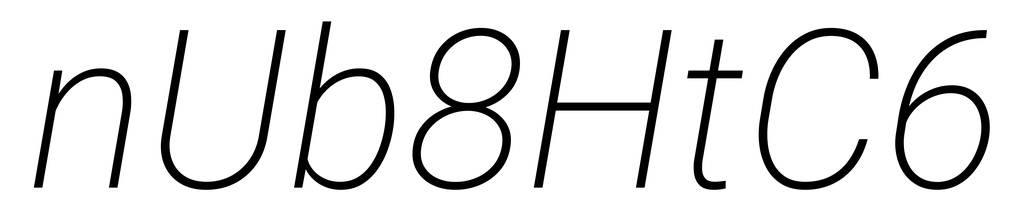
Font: Roboto-Italic_ExtraLight_Italic